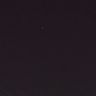
Metastatic tissue present: no